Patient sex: F
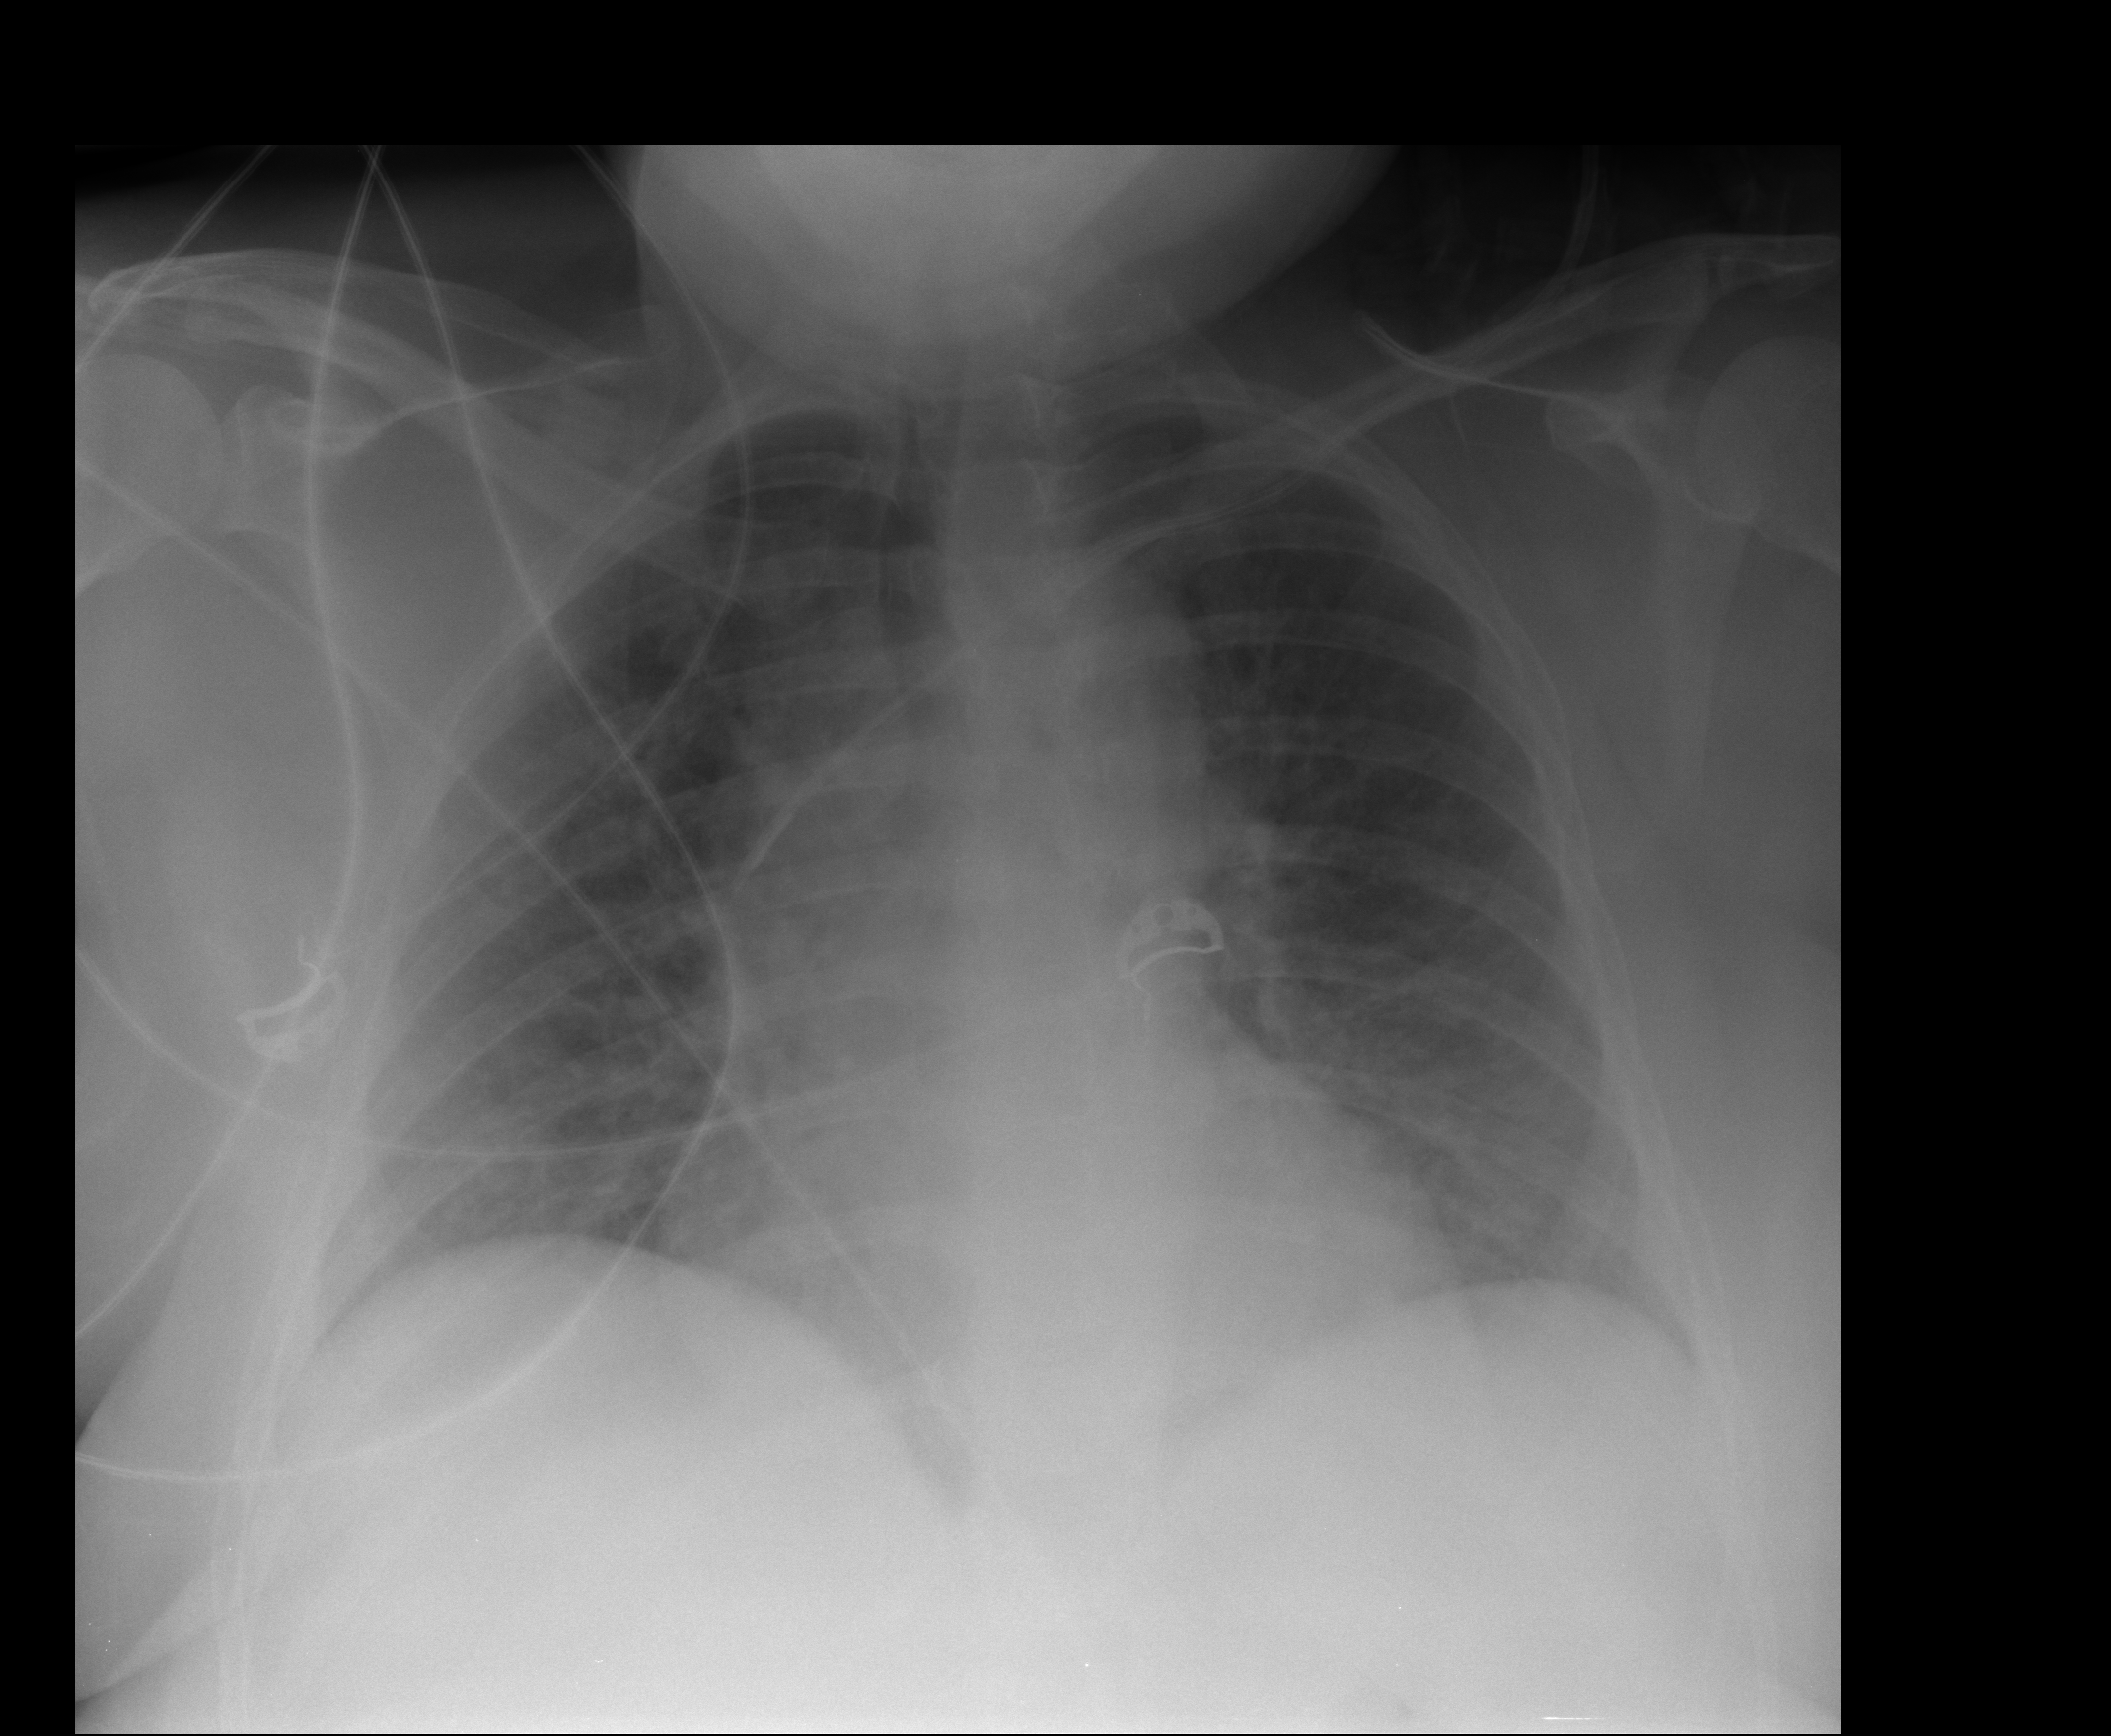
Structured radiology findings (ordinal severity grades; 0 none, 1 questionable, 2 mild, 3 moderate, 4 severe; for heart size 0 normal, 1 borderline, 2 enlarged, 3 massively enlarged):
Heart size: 2
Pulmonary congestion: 3
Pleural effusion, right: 0
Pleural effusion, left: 0
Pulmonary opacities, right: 2
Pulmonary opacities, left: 2
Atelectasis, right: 2
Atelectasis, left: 2